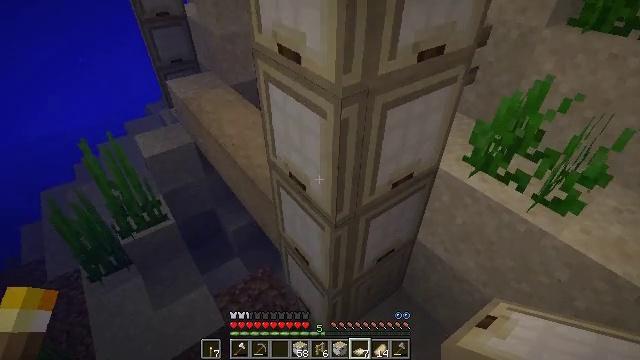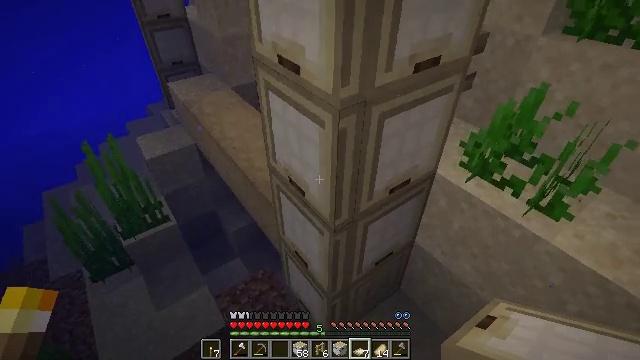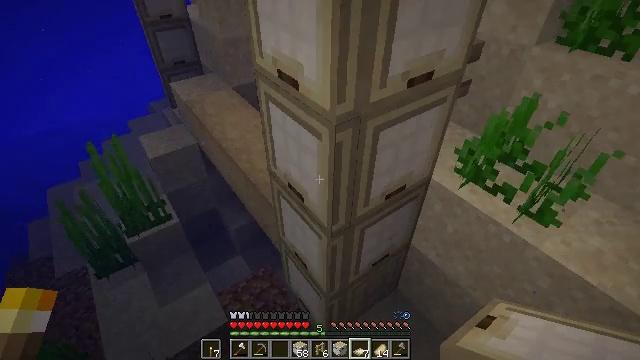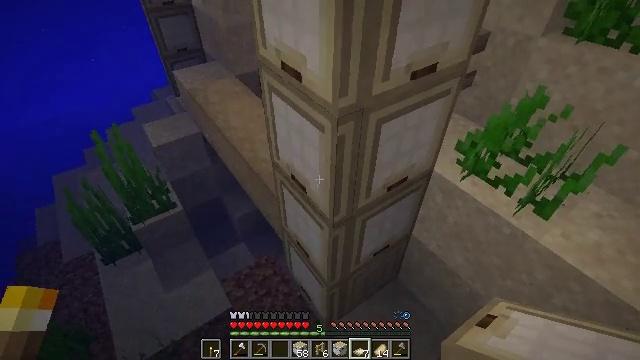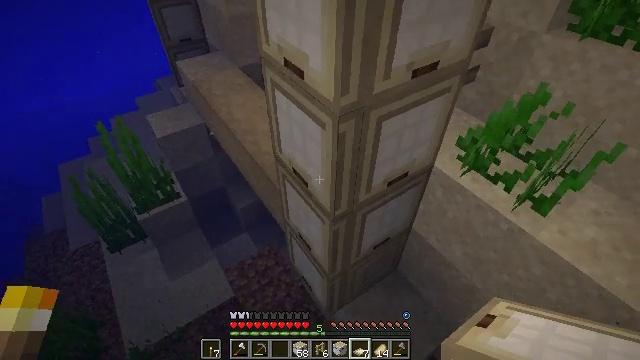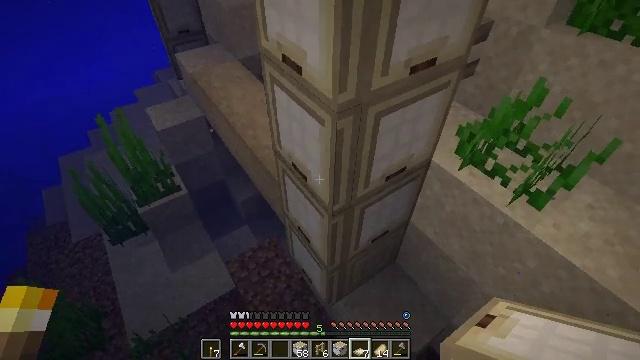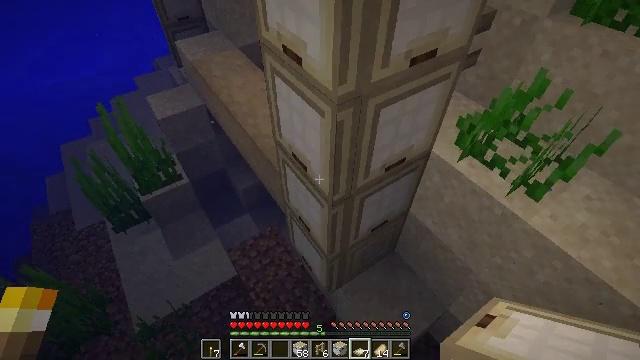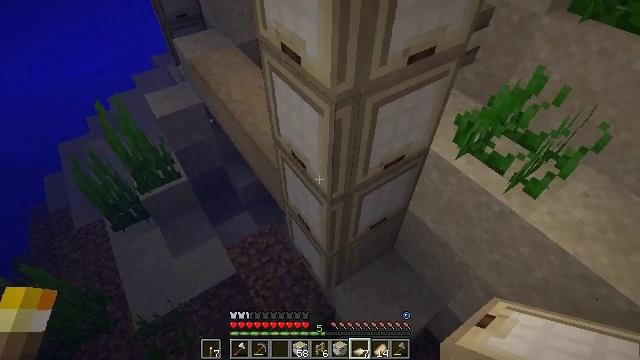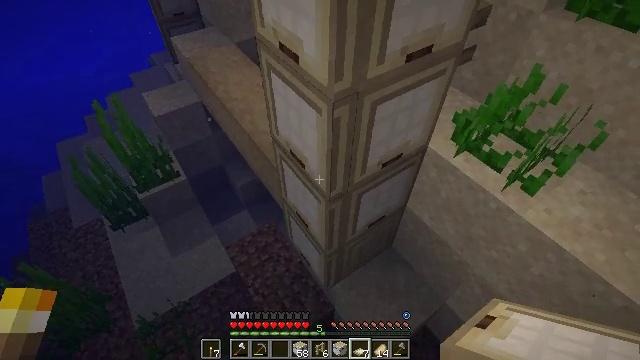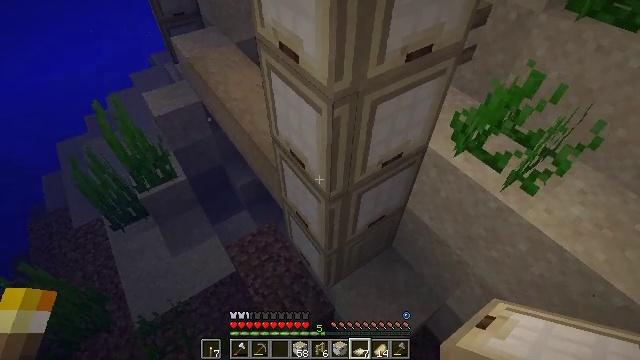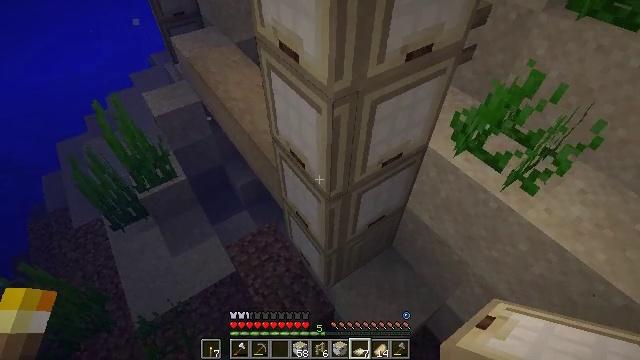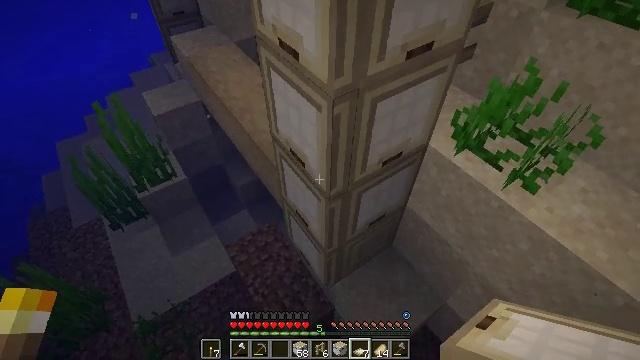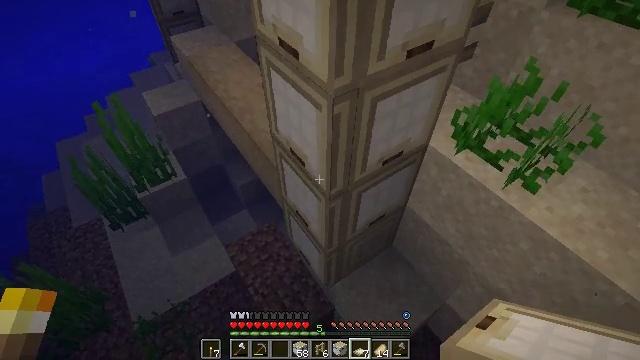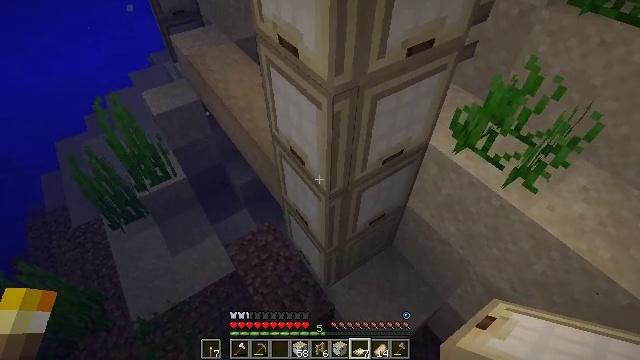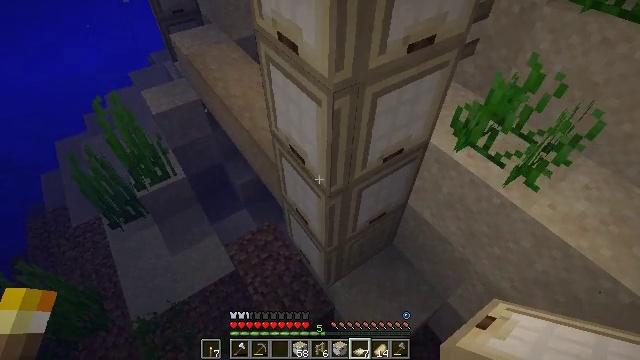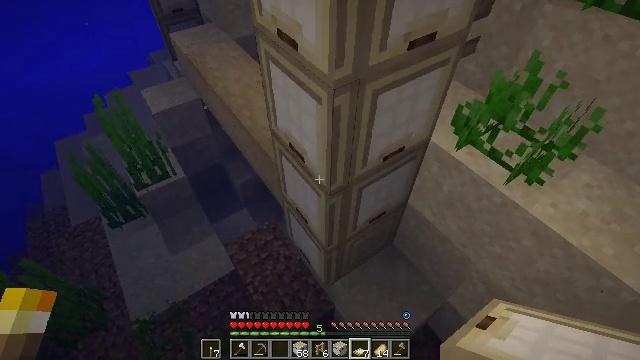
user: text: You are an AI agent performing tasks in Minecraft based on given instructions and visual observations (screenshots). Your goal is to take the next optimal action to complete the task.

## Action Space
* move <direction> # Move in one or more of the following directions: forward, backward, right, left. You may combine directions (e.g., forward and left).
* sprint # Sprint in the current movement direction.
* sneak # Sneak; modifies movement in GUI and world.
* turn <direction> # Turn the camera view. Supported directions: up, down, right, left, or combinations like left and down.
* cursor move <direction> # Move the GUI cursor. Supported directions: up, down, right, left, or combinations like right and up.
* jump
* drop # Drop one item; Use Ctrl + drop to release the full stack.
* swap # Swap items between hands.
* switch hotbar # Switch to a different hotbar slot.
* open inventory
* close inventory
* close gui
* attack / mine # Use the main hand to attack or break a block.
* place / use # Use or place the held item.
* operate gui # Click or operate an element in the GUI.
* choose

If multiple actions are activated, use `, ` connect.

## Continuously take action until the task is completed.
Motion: motion action
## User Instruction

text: Recycle the birch trapdoor for later use.
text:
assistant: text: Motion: no_op
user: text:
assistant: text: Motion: no_op
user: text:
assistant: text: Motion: turn down
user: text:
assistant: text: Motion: turn down
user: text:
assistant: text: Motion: turn down
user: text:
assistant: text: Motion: turn down
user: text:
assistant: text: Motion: no_op
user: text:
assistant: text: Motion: no_op
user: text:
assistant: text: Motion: no_op
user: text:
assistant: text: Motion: no_op
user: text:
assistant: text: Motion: no_op
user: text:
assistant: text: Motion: no_op
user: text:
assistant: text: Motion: no_op
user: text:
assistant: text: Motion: no_op
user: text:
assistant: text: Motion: no_op
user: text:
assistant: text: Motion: no_op
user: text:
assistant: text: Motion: no_op
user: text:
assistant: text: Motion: no_op
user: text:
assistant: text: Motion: no_op
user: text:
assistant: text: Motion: jump
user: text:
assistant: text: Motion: jump
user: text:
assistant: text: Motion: jump
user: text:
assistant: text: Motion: jump
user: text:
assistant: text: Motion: jump
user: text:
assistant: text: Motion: jump
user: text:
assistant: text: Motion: jump
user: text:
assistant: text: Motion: jump
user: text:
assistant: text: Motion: turn up, jump
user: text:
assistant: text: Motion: turn left and up, jump
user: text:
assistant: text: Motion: turn up, jump